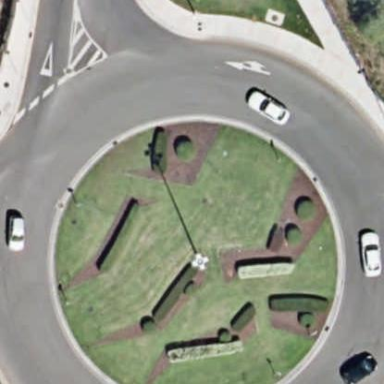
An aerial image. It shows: Tertiary road with asphalt surface leading to roundabout.